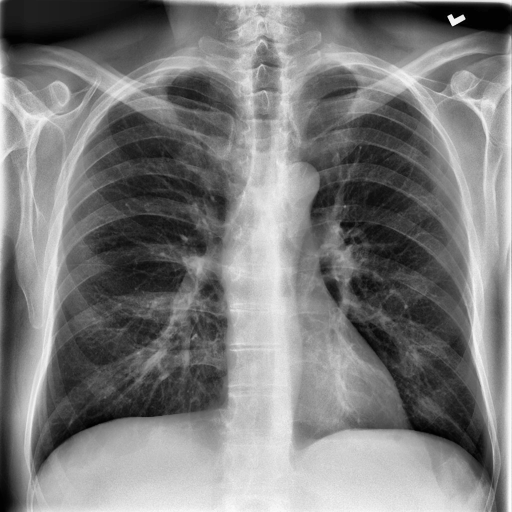
Finding: NORMAL